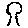
Label: tree